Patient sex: F
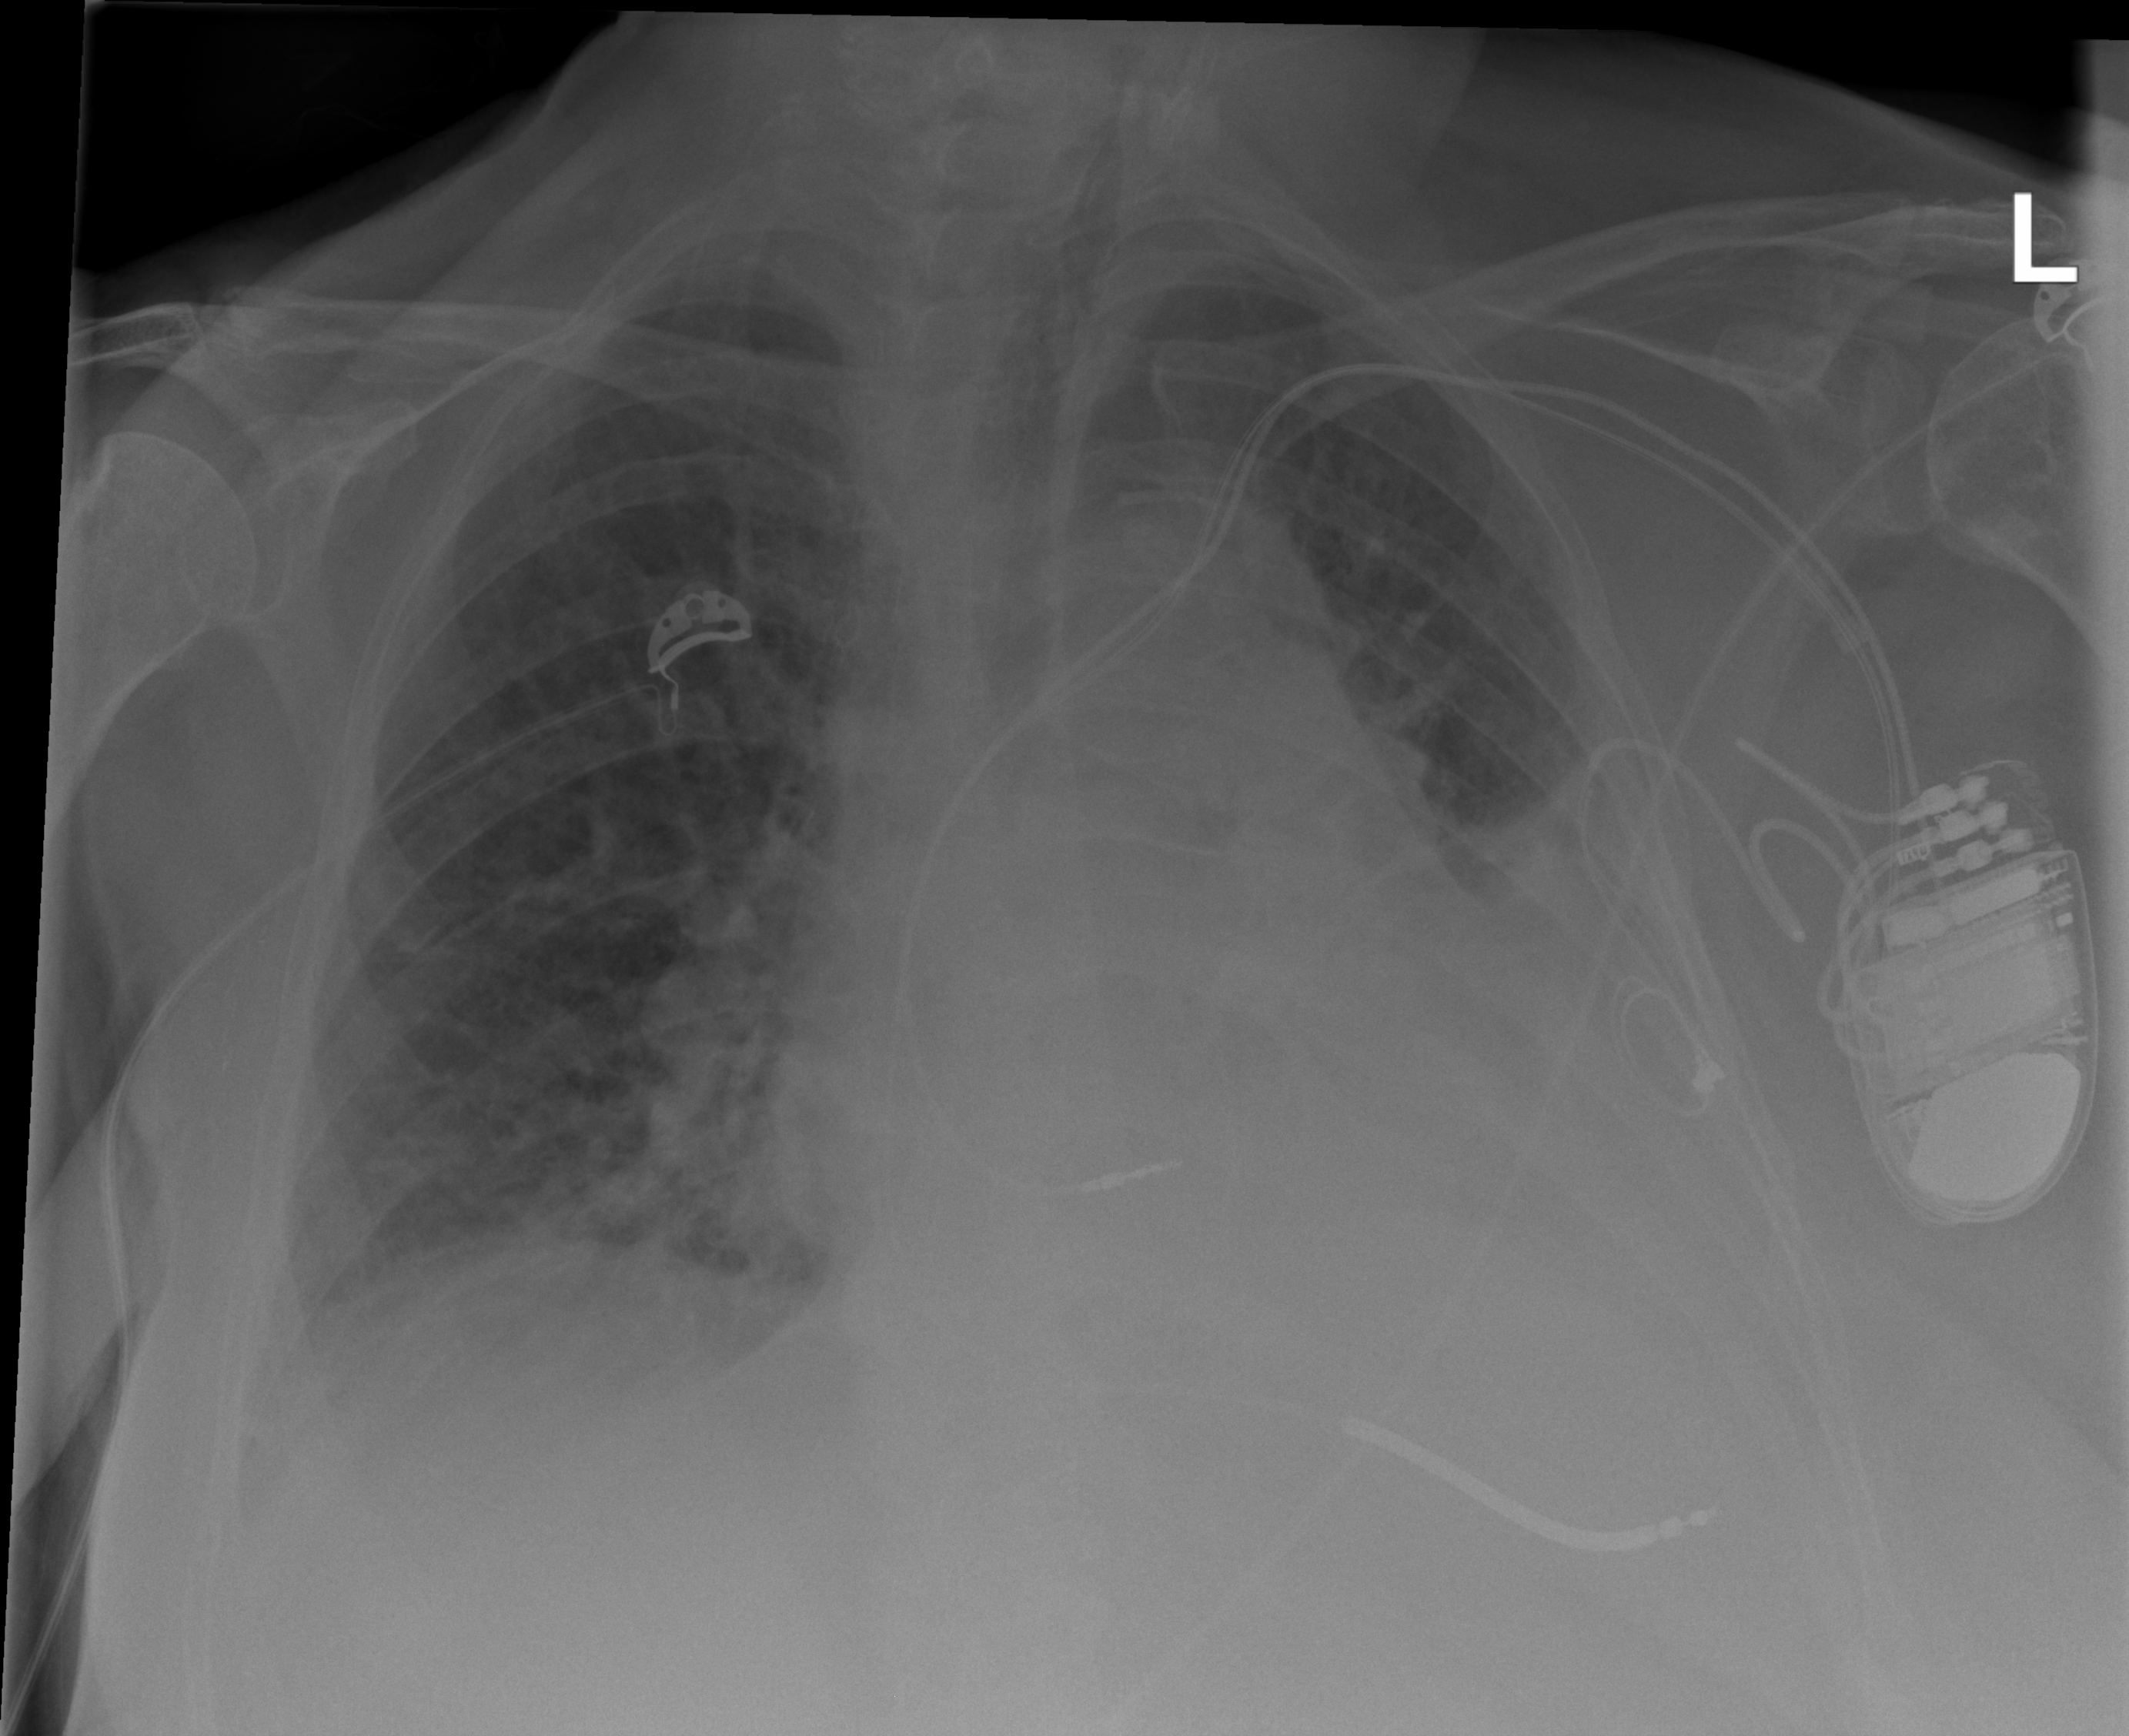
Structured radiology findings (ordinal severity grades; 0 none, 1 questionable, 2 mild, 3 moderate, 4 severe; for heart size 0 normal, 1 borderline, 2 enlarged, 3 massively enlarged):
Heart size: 2
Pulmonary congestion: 2
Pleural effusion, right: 2
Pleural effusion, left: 3
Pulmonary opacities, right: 2
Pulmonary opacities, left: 0
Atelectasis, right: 2
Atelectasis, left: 3